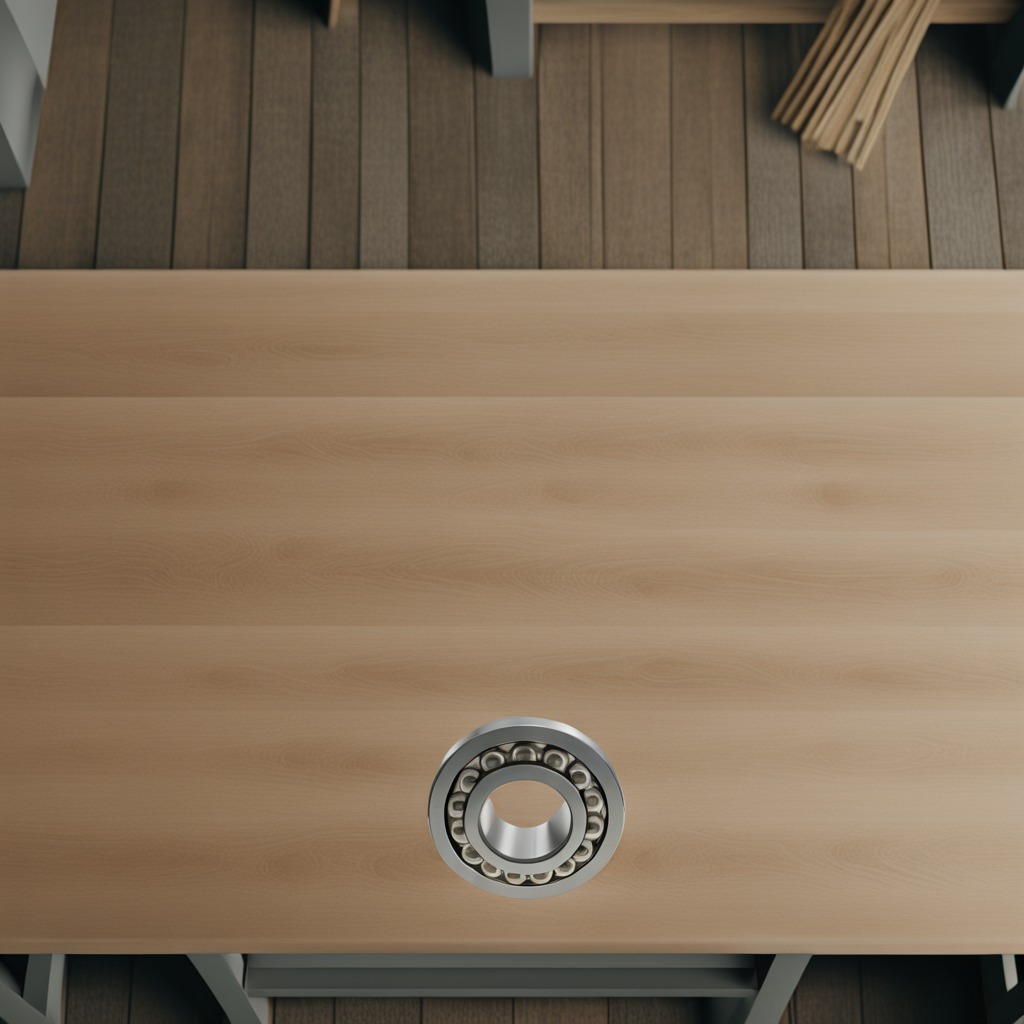
A metal ball bearing is lying on the workbench inside a coastal fishing gear workshop.